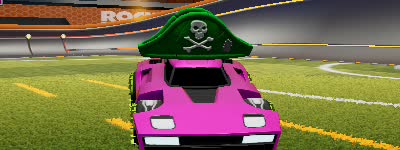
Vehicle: breakout